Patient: sex F, age 43
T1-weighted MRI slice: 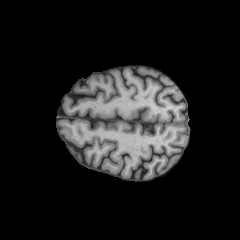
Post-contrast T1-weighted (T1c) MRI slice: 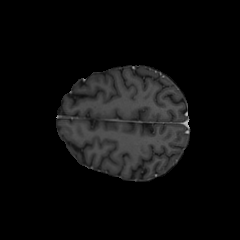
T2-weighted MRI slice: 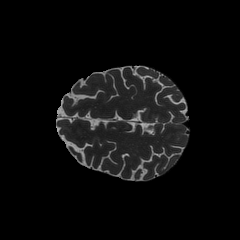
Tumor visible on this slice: no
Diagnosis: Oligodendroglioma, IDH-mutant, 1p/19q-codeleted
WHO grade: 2